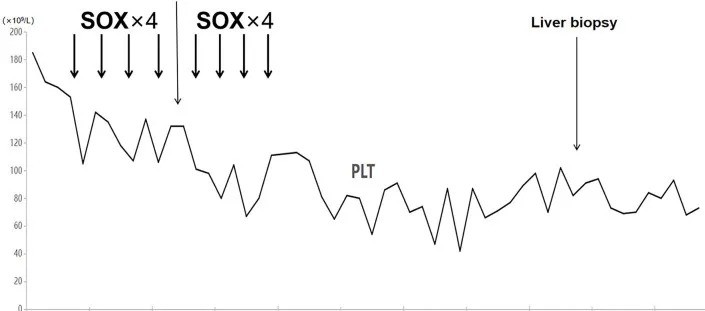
Platelet counts started to decrease with the initiation of chemotherapy and have not recovered to date.
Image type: pathology (fish)